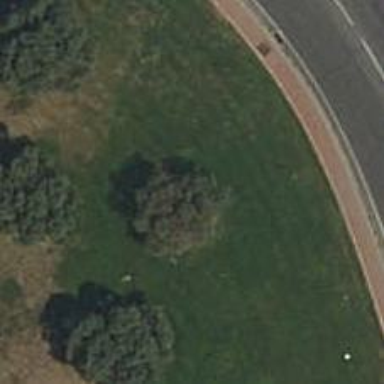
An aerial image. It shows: Broadleaved evergreen tree in its natural setting.